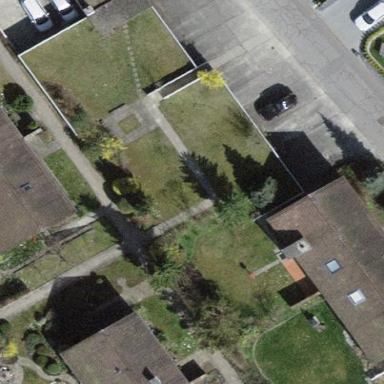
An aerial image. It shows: Residential building.